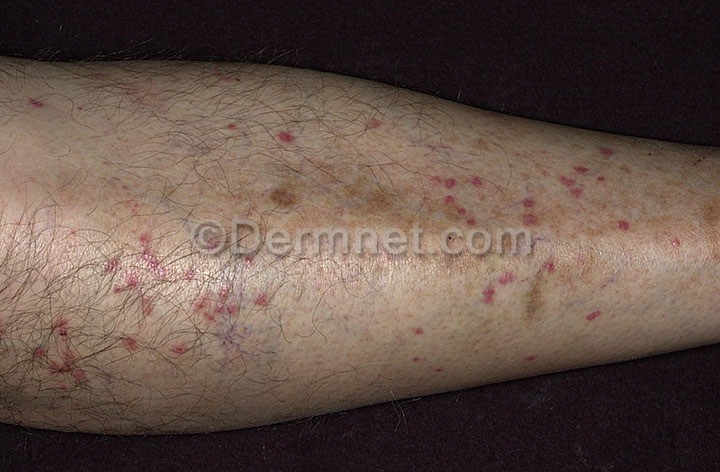
Disease: Scabies Lyme Disease and other Infestations and Bites